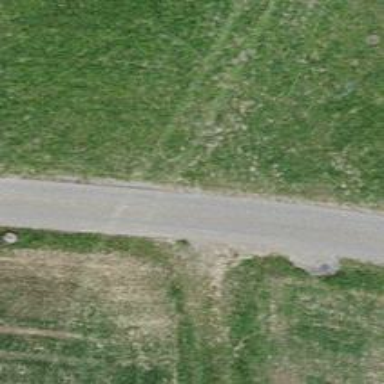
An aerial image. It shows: Well-maintained track road of grade 1.